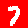
Digit: 7